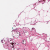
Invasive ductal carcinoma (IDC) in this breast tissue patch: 0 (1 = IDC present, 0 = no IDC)